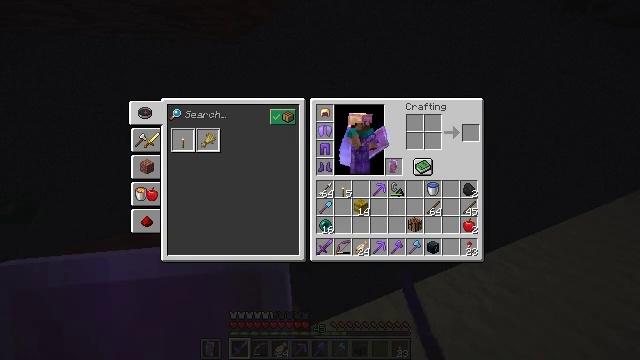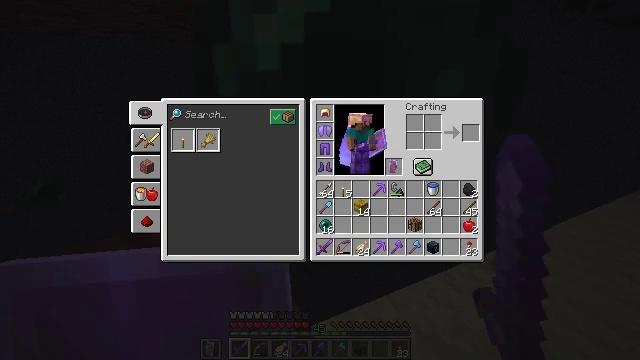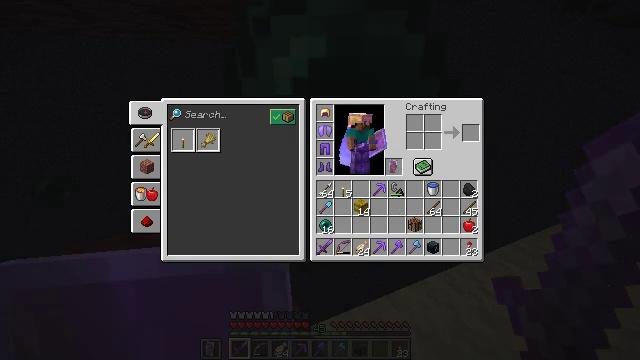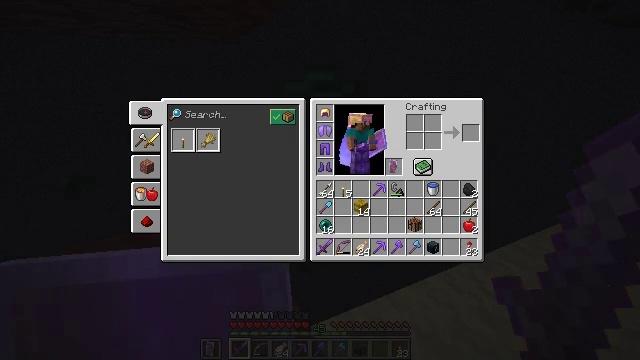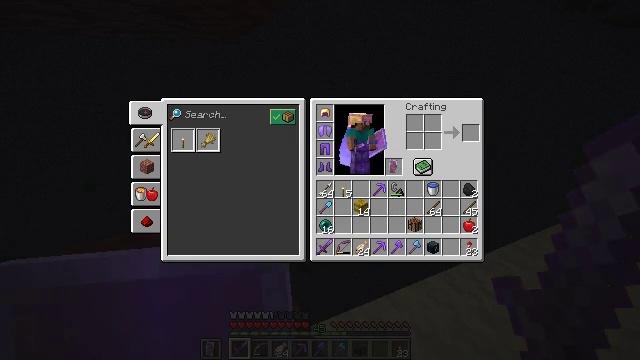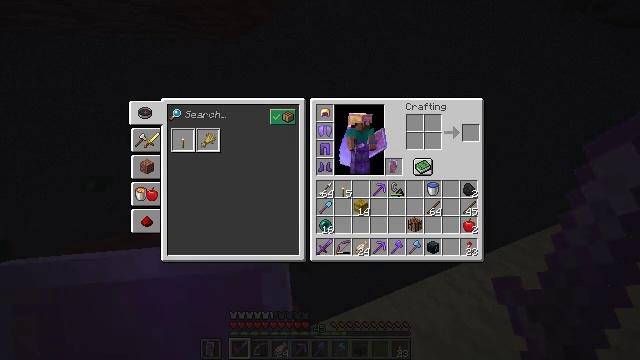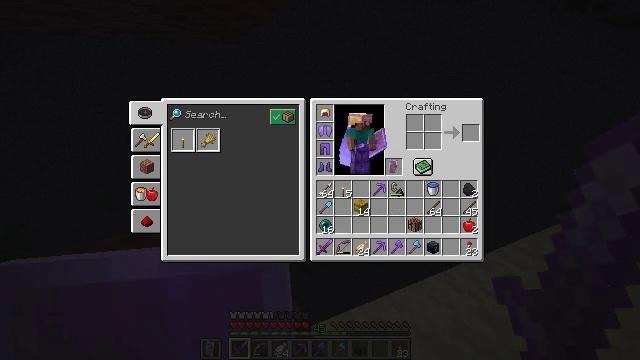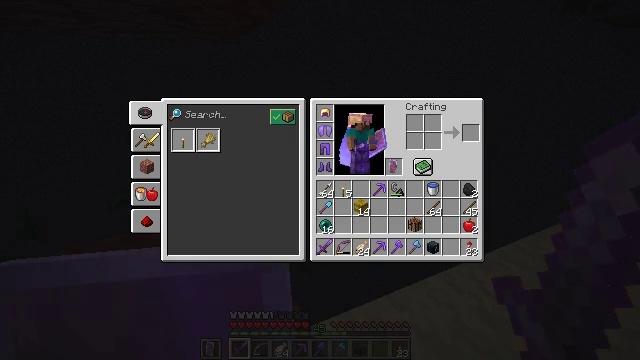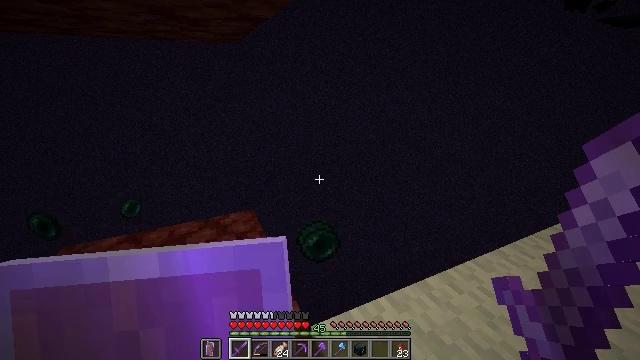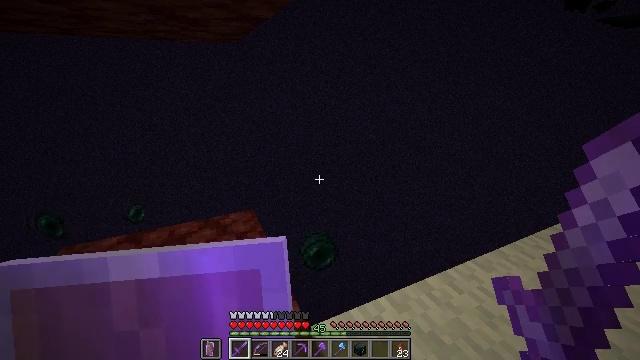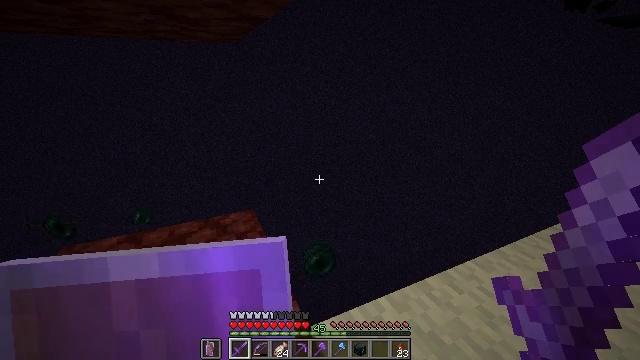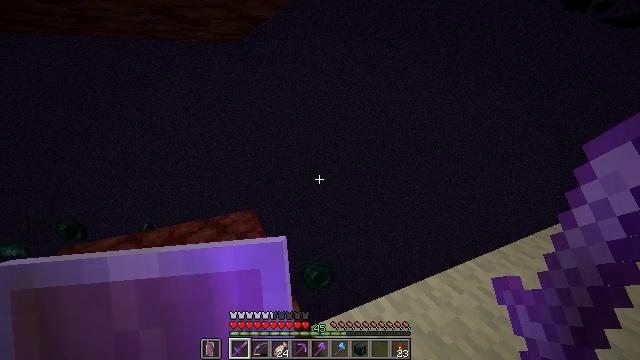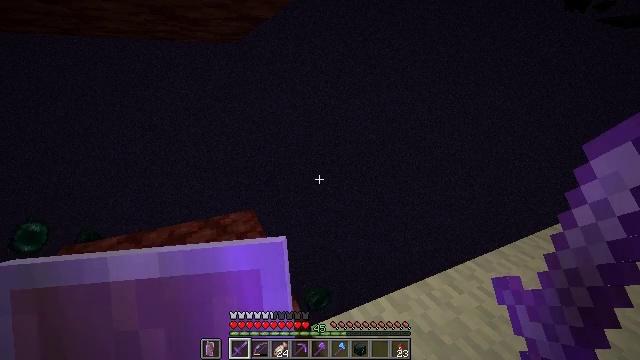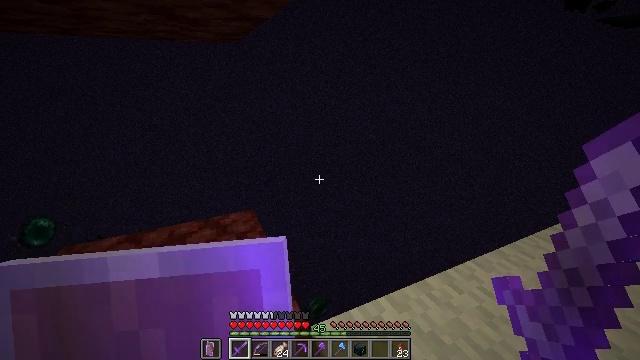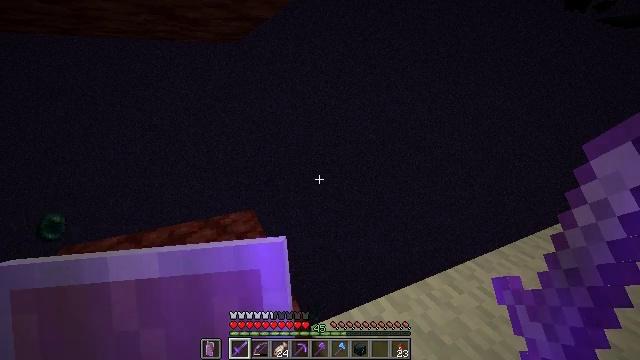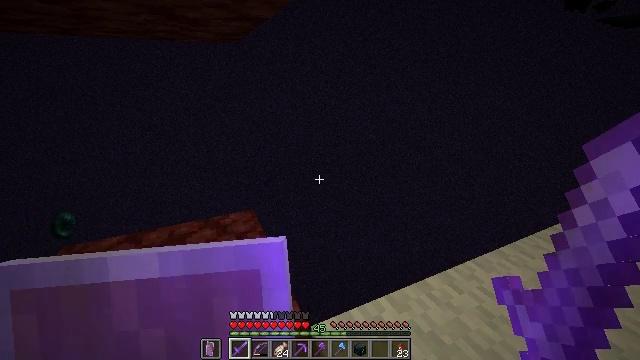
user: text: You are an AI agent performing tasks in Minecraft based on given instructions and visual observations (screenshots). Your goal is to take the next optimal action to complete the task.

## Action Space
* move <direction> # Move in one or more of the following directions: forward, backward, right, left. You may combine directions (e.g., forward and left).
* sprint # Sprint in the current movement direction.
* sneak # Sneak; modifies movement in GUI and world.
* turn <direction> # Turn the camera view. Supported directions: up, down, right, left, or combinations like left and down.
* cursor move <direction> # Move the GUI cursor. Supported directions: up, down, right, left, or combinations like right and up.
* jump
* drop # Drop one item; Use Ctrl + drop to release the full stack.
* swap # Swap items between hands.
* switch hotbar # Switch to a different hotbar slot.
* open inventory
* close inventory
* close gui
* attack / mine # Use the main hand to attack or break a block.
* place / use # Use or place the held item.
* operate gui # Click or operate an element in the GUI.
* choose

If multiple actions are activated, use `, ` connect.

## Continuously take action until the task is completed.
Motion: motion action
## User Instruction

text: Remove an ender pearl from the inventory.
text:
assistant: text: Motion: no_op
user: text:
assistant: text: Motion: no_op
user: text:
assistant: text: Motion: no_op
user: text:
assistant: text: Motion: no_op
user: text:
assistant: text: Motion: no_op
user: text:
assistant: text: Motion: no_op
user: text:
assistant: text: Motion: no_op
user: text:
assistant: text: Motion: no_op
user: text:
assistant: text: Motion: no_op
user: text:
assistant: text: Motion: no_op
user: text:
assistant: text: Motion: no_op
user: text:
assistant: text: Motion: no_op
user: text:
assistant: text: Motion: no_op
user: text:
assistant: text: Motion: no_op
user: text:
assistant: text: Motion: no_op
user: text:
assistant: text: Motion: no_op
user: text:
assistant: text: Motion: no_op
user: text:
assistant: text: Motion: no_op
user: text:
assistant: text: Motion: no_op
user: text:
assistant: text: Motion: no_op
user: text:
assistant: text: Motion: no_op
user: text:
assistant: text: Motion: no_op
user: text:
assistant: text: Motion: no_op
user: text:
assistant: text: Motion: no_op
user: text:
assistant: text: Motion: no_op
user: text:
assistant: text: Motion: no_op
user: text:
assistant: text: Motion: no_op
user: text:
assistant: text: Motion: turn left
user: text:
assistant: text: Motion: turn left and up
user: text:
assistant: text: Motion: turn left and up